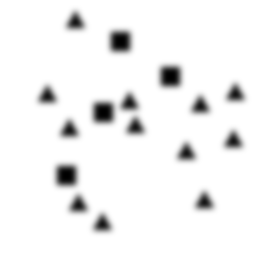
Squares: 4
Triangles: 12
Stars: 0
Total shapes: 16